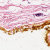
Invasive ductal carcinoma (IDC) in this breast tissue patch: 0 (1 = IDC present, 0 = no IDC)